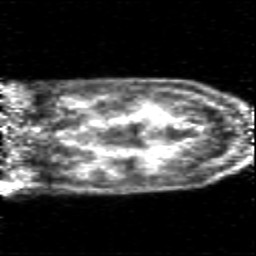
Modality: PET
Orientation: coronal
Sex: female
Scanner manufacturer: siemens